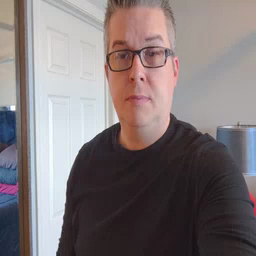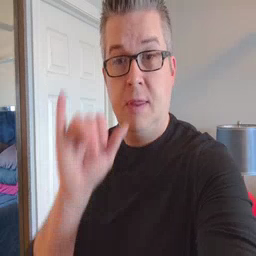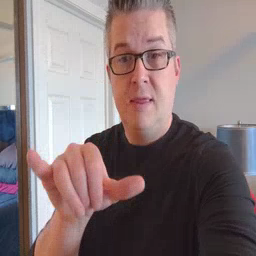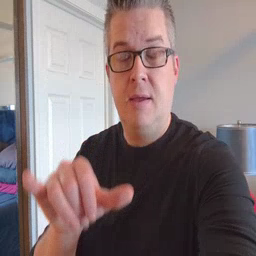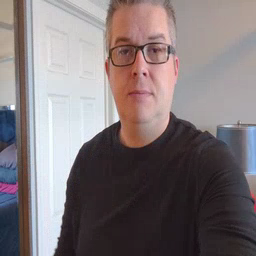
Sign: that